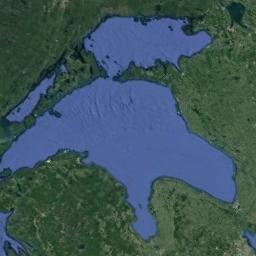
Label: lake